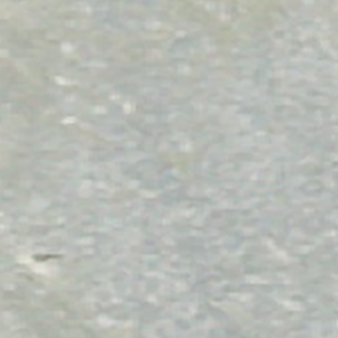
Label: other